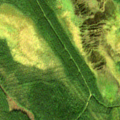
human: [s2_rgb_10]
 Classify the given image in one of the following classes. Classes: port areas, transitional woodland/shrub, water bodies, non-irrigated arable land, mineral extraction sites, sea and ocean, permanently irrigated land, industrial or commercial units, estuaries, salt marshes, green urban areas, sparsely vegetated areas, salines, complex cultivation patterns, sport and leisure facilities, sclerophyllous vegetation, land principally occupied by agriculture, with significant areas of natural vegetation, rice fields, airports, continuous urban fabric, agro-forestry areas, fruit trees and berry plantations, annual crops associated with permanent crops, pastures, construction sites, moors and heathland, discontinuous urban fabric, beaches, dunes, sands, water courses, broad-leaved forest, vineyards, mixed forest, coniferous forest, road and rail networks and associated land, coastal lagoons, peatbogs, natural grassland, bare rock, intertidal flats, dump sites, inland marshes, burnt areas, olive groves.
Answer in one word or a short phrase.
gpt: coniferous forest, mixed forest, peatbogs